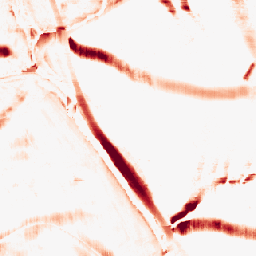
Category: morphological
Decomposition family: morphological_square
Decomposition parameters: operation: opening
size: 20
Upsampling method: area
Upsampling parameters: scale: 8
Upsampling scale: 8